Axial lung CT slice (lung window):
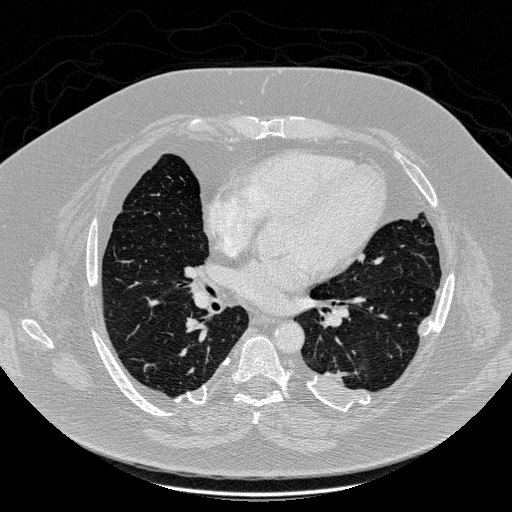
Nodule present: no